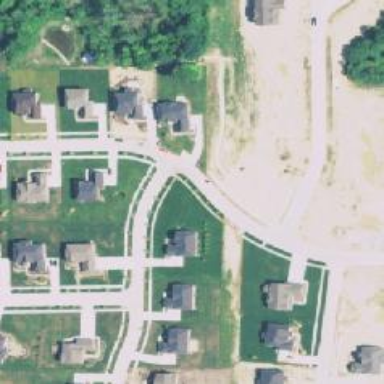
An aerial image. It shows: Residential road.